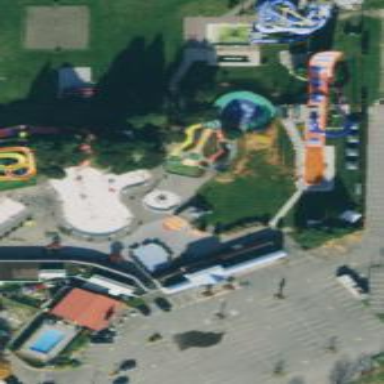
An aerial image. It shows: Water slide attraction.